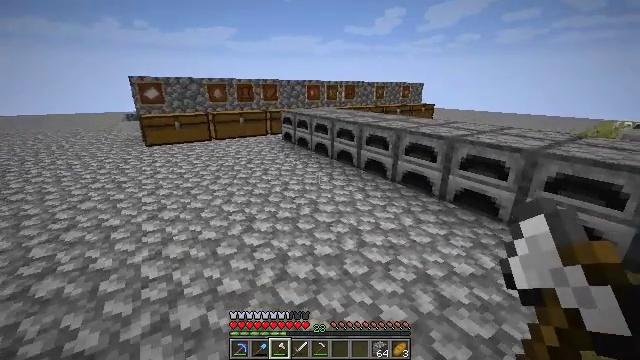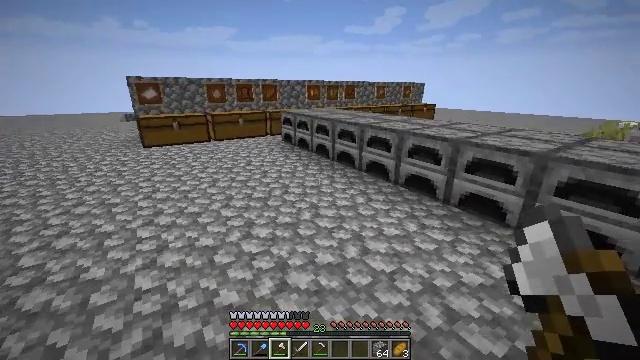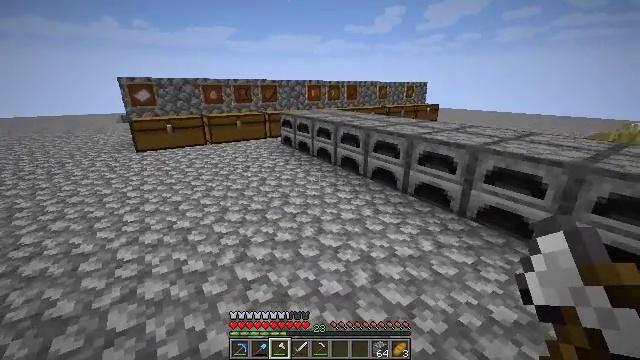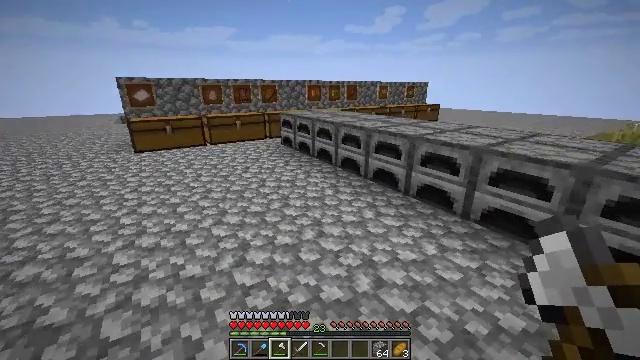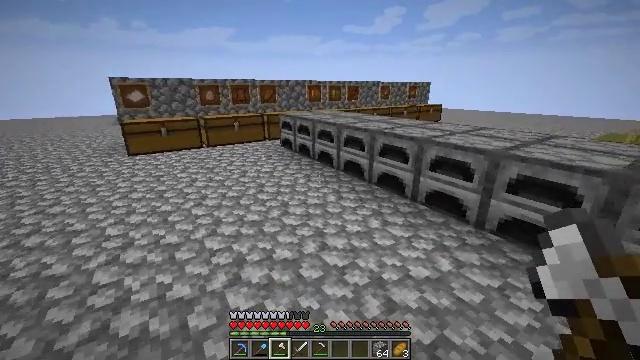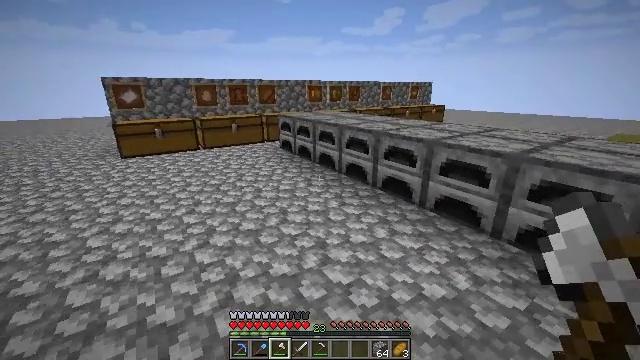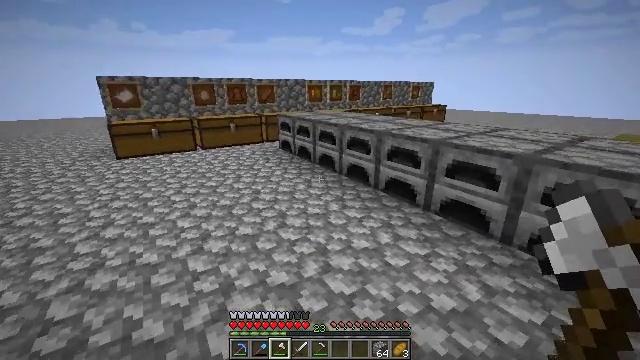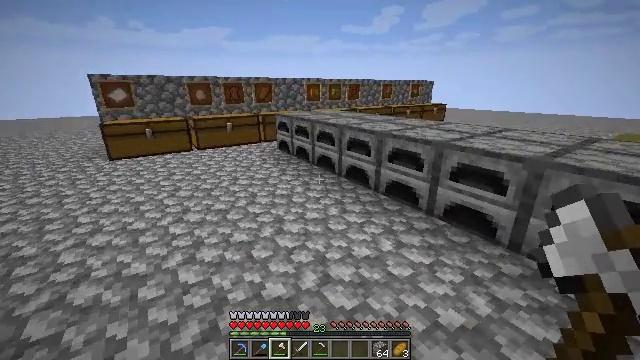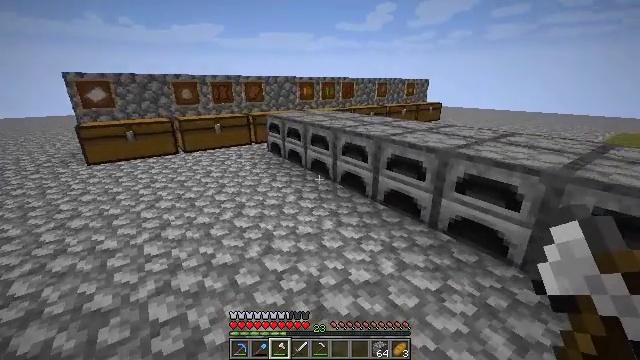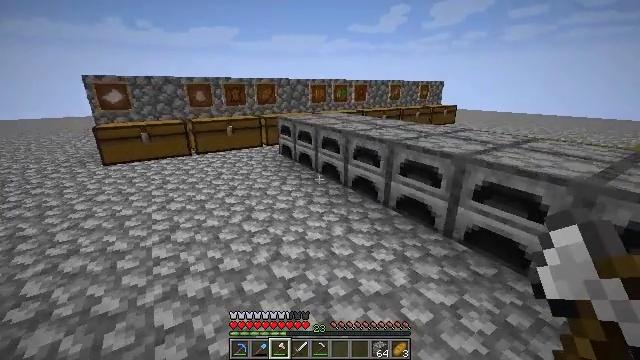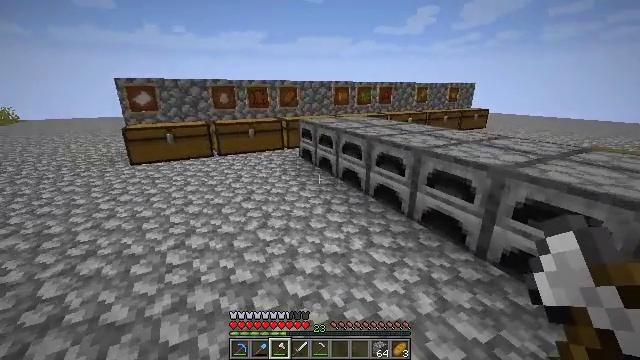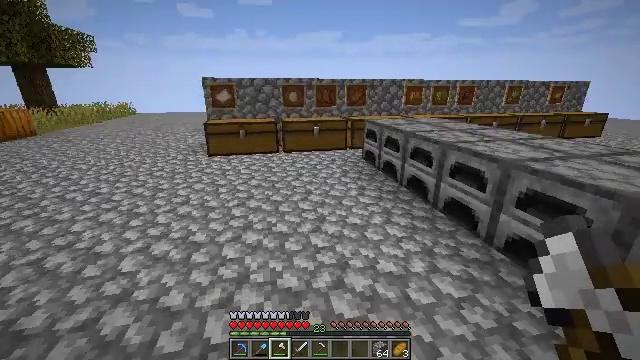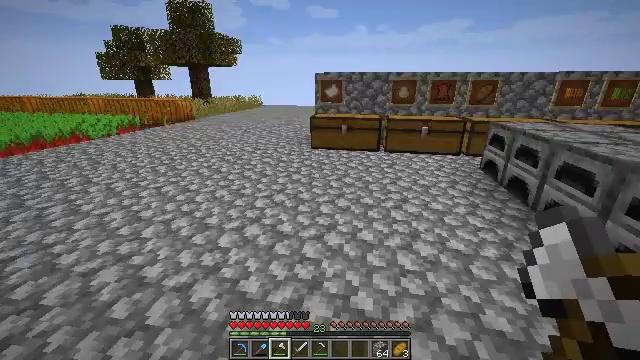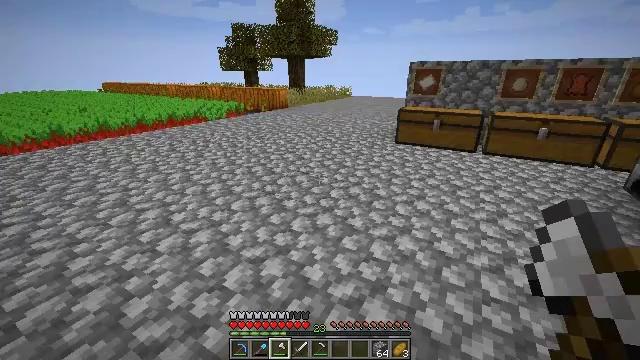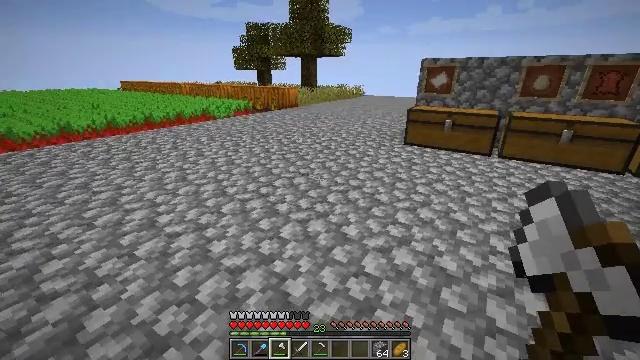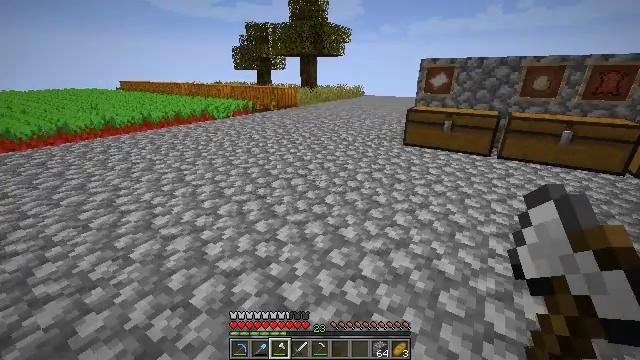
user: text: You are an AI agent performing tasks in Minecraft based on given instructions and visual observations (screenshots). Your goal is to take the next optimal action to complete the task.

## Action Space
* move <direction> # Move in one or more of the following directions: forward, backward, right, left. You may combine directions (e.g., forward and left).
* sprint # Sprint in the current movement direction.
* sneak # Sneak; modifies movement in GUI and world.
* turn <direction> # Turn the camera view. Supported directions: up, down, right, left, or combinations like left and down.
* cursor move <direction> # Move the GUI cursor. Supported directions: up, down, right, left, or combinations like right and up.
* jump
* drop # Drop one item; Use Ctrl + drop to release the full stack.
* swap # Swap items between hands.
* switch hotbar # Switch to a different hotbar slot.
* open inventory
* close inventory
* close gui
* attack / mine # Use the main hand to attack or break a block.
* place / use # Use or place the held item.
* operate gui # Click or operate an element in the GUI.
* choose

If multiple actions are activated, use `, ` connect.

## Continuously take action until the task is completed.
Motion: motion action
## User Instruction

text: Mine the sugar cane near rivers.
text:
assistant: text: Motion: move forward
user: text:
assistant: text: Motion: move forward
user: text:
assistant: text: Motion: move forward
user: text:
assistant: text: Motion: move forward
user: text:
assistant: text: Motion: move forward
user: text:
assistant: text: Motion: move forward
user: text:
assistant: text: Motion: move forward
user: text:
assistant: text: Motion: move forward, turn right
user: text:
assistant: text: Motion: move forward, turn left
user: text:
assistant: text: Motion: move forward, turn left
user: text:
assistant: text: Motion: move forward, turn left
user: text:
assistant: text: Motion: move forward, turn left and down
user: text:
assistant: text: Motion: move forward and move right, turn left and down
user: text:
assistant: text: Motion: move forward and move right, turn left
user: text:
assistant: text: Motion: move forward and move right
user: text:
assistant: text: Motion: move forward and move right
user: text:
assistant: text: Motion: move forward and move right
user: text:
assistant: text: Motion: move forward and move right
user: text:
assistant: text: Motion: move forward and move right, turn left
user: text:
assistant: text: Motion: move forward and move right, turn left
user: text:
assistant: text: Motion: move forward and move right, turn left
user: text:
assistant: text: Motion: move forward and move right, turn left and down
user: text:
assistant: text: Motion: move forward and move right, turn left
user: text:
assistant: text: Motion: move forward and move right, turn left
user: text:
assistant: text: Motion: move forward and move right, turn left
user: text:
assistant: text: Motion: move forward and move right
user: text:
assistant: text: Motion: move forward and move right
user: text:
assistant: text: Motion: move forward and move right
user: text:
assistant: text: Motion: move forward and move right
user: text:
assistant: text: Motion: move forward and move right, turn right